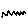
Label: zigzag